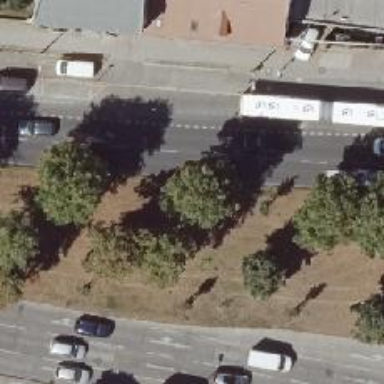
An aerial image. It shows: Beautiful avenue lined with deciduous broadleaved trees.